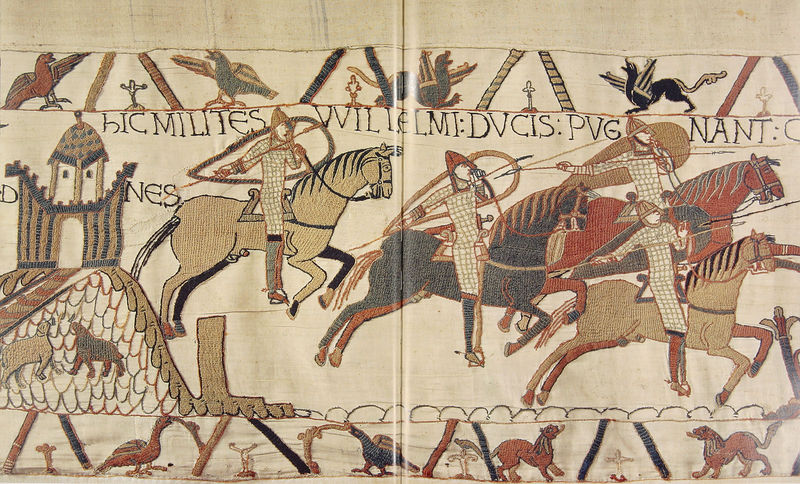
Titel: Teppich von Bayeux
Institution: Bayeux, Städtisches Museum
Schlagwörter: vogel, braun, männer, schloss, teppich, hügel, vögel, stickerei, stoff, pferd, pferde, reiter, sattel, zügel, schrift, bogen, soldaten, gobelin, burg, festung, text, ritter, rüstung, helme, mittelalter, lanzen, löwe, textil, pfeil, pfeile, wilhelm, schriftband, william, schützen, eroberer, kettenhemd, normandie, 13. jahrhundert, bayeux, hastings, normannen, bayeux teppich, zyclus